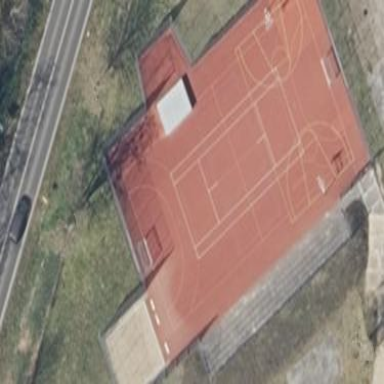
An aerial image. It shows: Tennis pitch with clay surface for leisure sports.